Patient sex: M
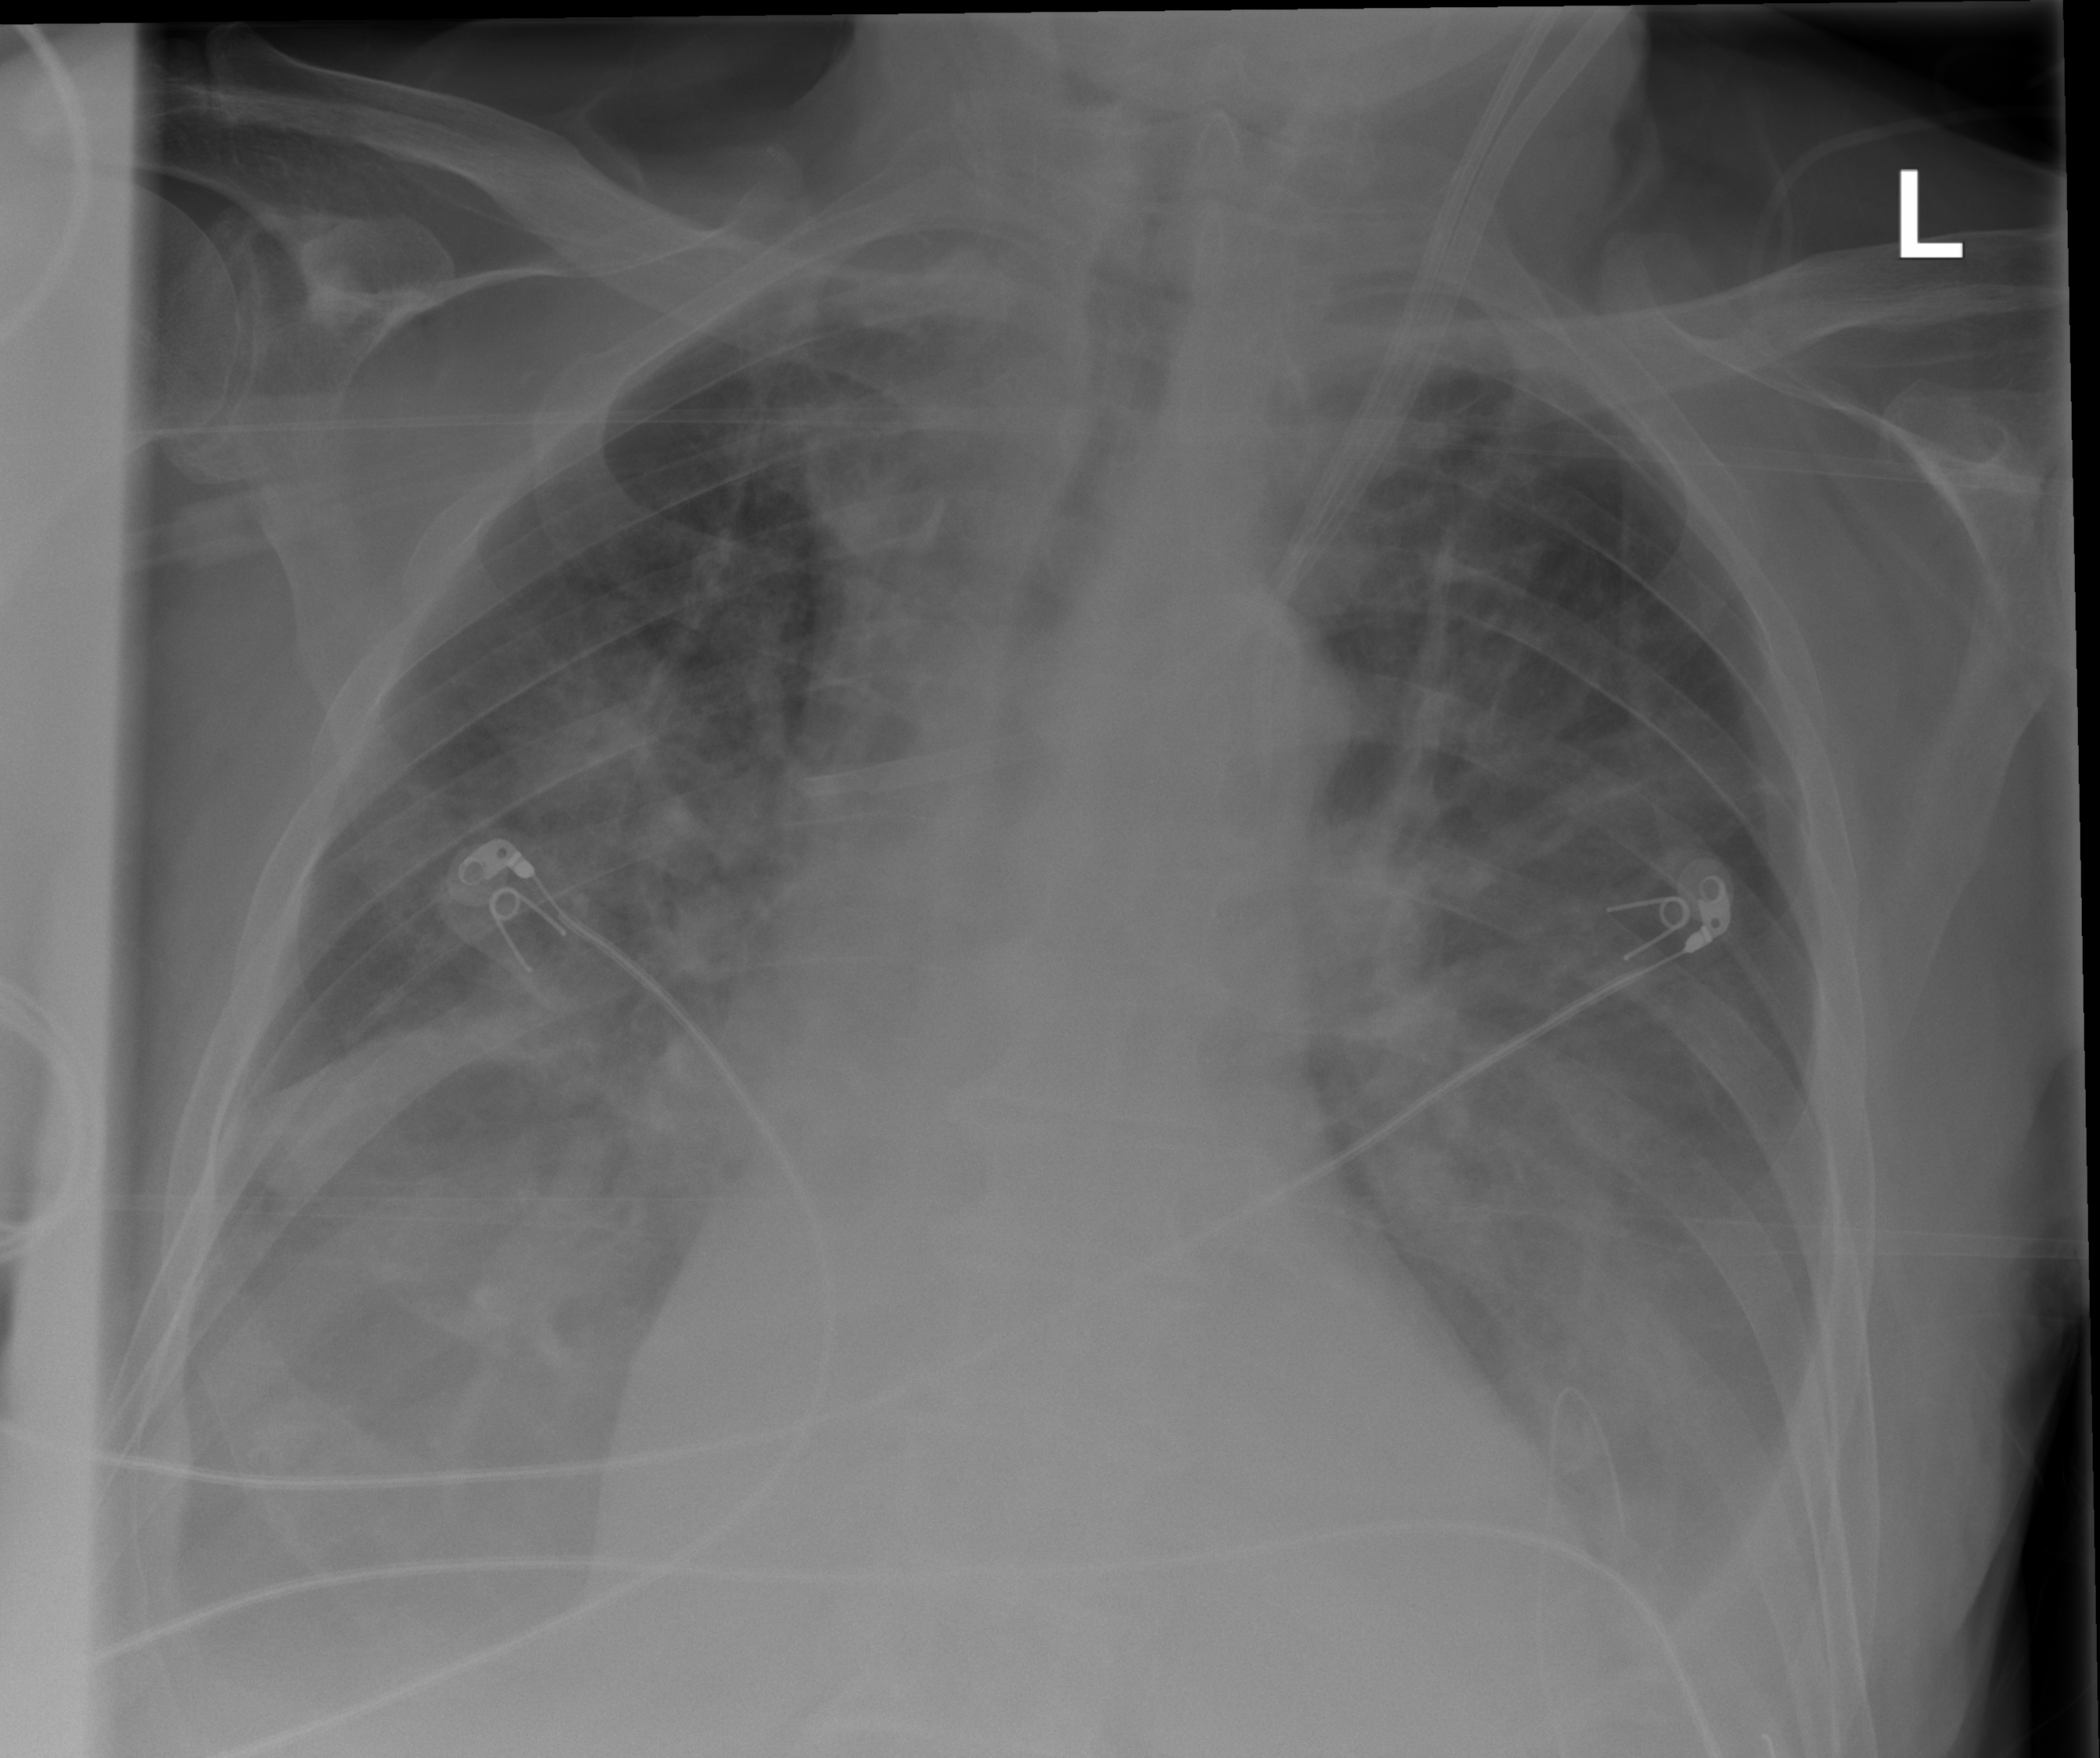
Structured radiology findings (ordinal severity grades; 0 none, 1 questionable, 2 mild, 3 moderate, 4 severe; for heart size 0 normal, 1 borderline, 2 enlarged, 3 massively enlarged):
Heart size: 2
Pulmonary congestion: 2
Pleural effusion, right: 3
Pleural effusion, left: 3
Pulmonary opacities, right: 1
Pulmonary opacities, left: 1
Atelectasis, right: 3
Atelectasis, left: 3